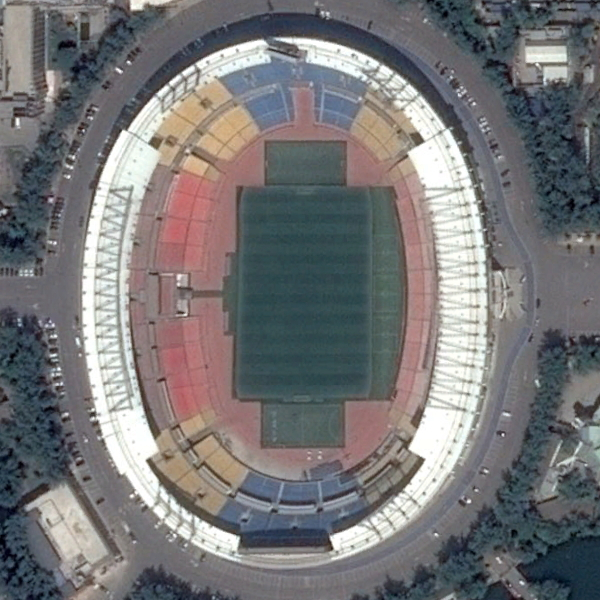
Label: Stadium